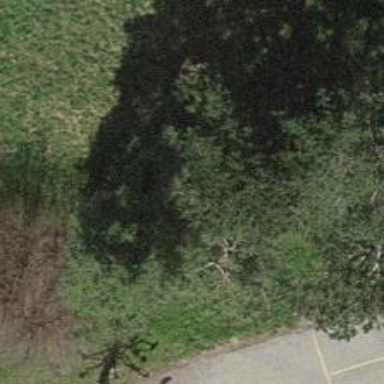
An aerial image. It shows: Urban tree with needle-leaved evergreen.